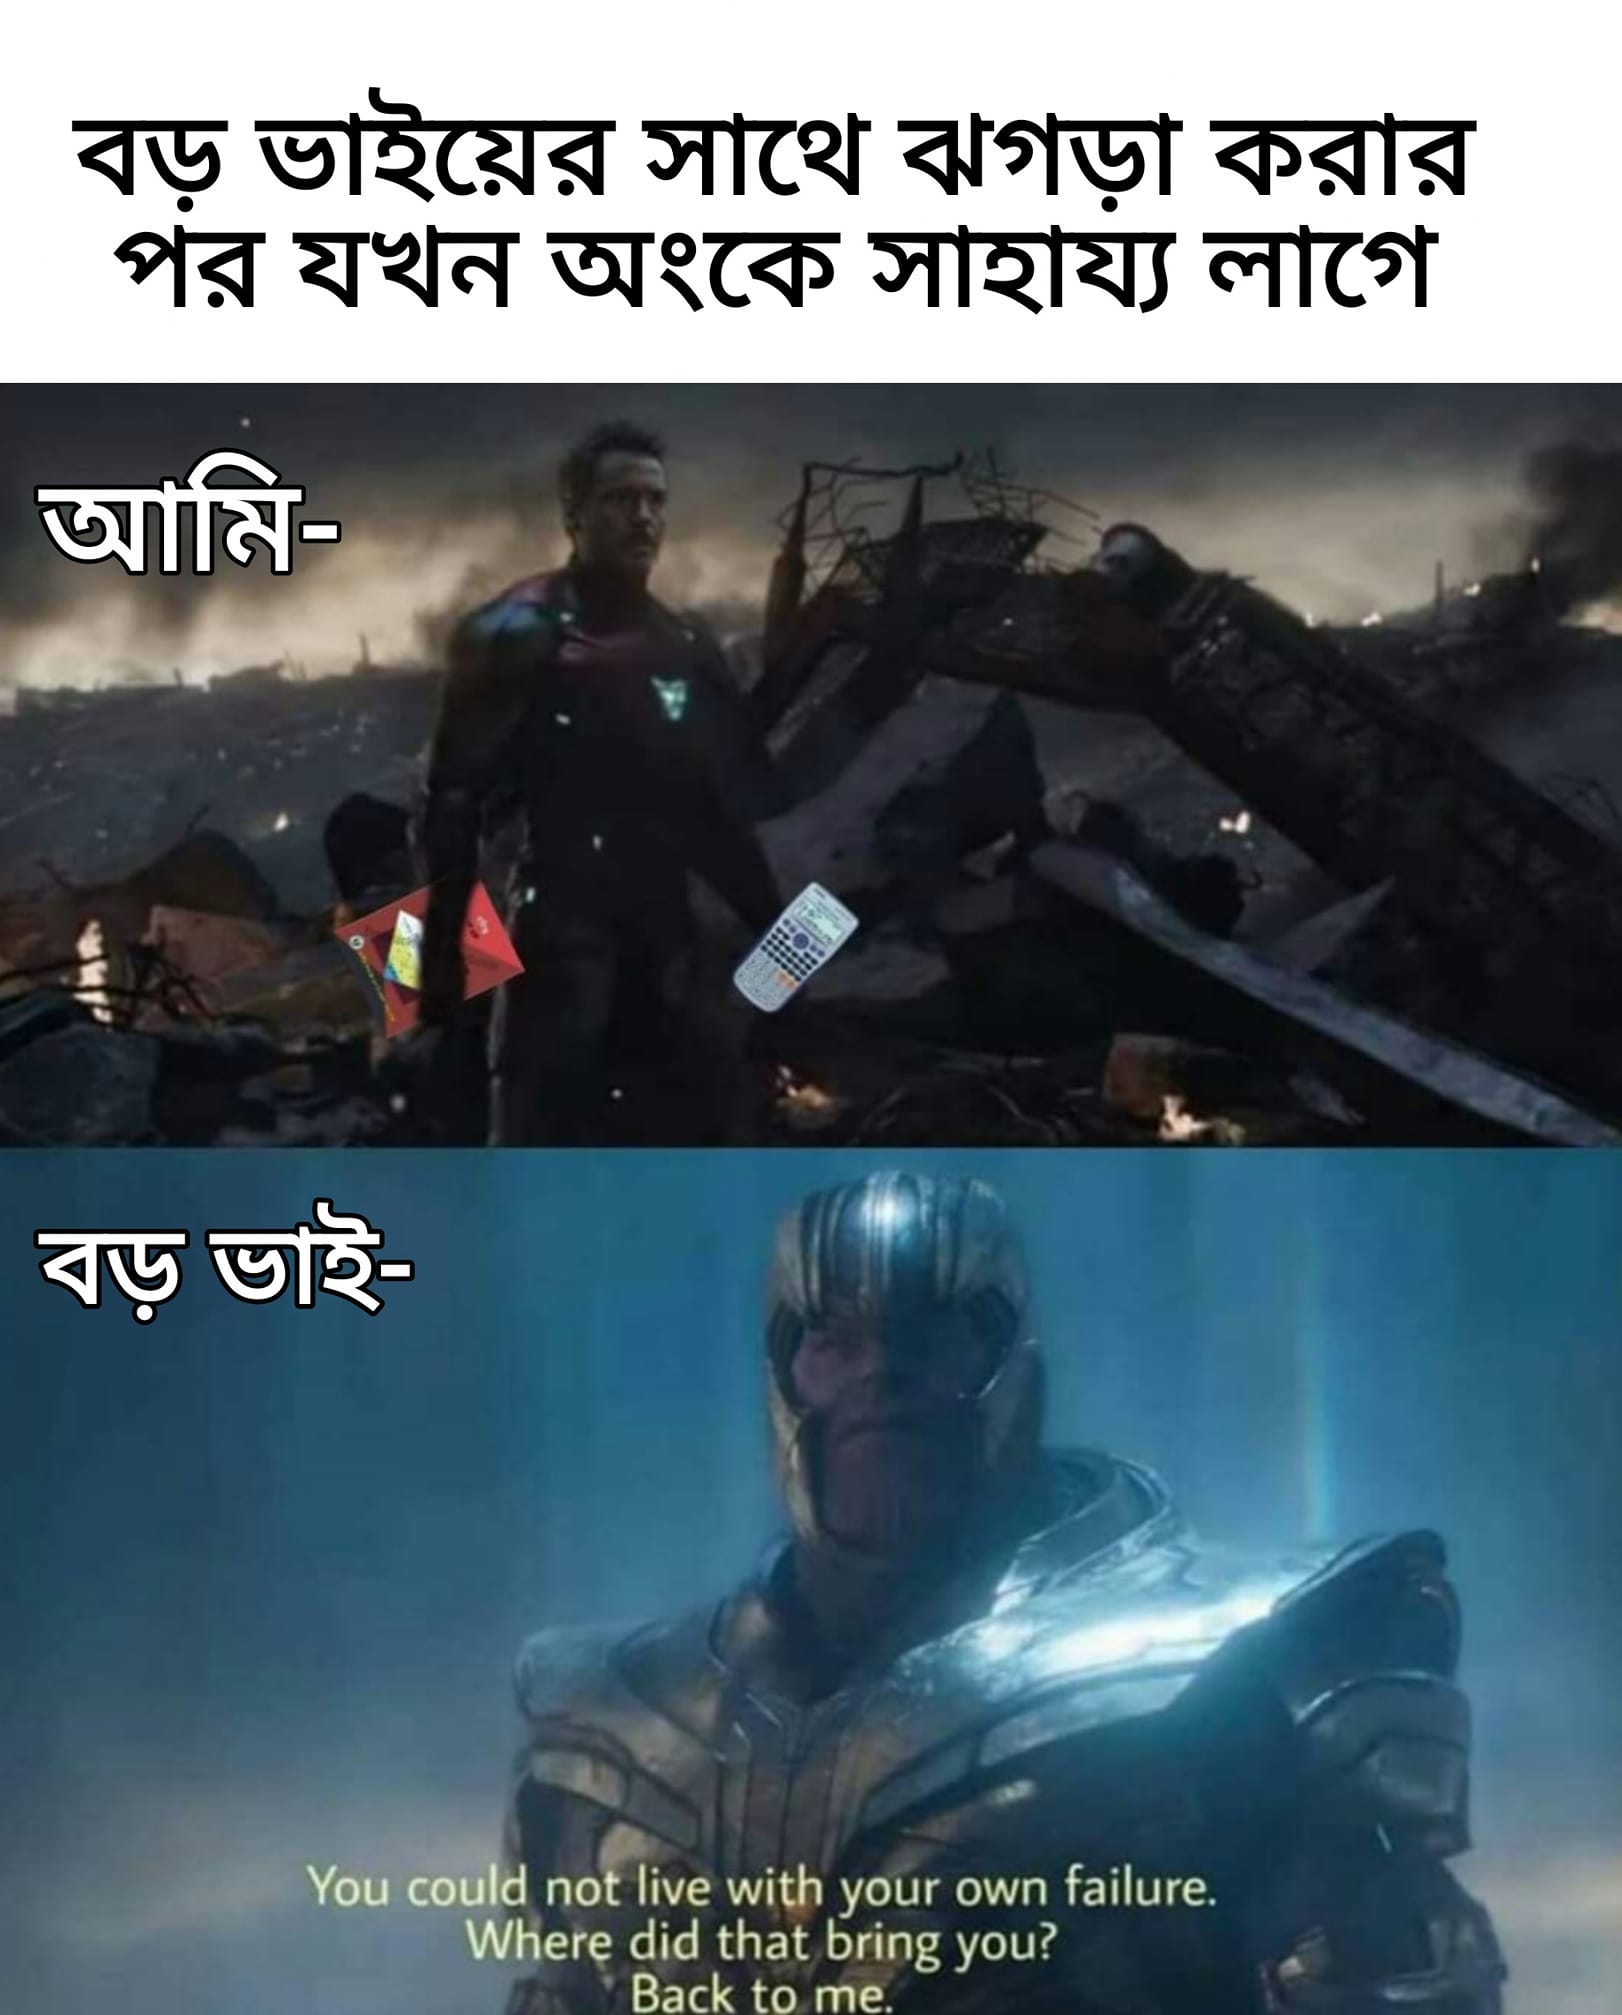
Caption: বড় ভাইয়ের সাথে ঝগড়া করার পর যখন অংকে সাহায্য লাগে    আমি -    বড় ভাই -    You could not live with your own failure.   Where did that bring you ?    Back to me.
Label: non-hate